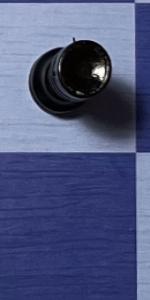
Label: Empty